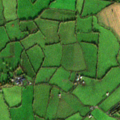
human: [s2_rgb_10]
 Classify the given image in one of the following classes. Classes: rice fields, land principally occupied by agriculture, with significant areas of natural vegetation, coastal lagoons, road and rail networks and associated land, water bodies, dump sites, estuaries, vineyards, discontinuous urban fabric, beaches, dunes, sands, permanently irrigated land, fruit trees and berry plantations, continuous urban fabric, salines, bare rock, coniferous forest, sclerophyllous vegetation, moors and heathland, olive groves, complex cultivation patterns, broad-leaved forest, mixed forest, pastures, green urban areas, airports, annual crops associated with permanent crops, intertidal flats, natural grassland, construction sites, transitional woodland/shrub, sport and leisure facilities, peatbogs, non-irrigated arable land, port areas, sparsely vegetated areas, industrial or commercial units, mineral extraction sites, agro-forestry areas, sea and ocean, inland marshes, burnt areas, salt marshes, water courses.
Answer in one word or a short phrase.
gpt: non-irrigated arable land, pastures